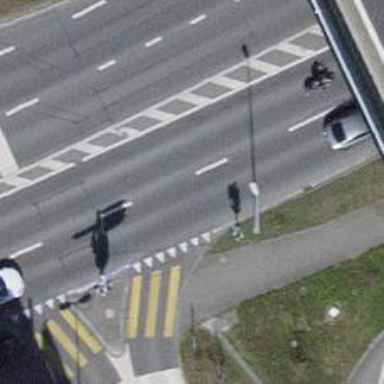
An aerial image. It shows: Road with traffic signals.